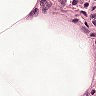
Metastatic tissue present: no